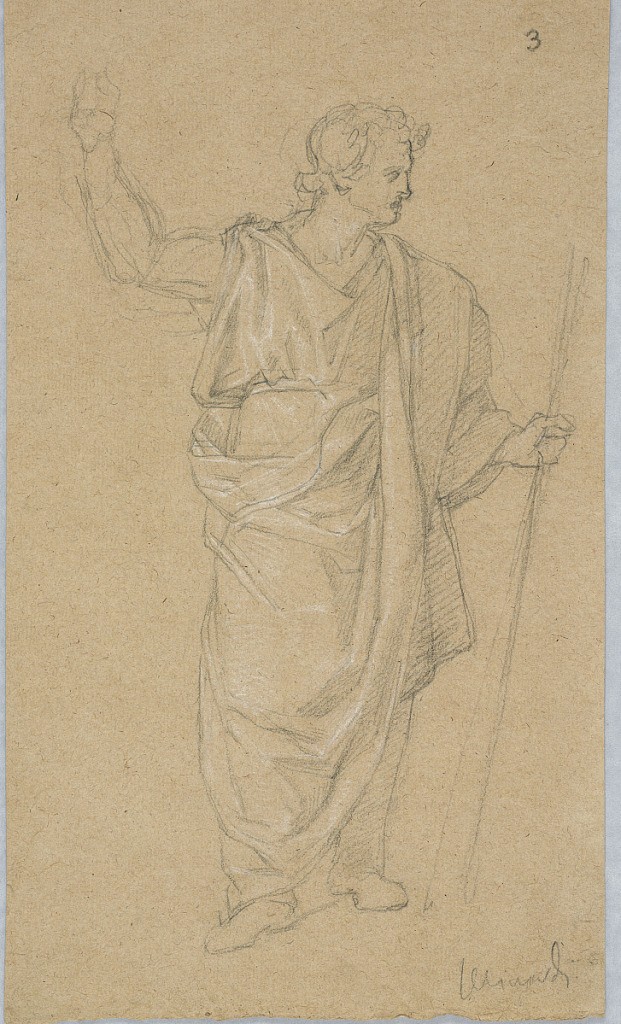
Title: Classical Figure
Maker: Minardi Tommaso, Italian, 1787 - 1871
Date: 1850–1900
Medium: Graphite, white chalk on paper
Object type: Drawing
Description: Young man in classical attire with walking stick, raising his right hand.